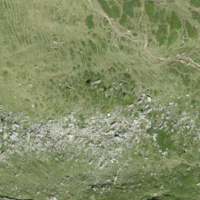
EUNIS habitat code: 26
Species observed at this site:
Vaccinium uliginosum